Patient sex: M
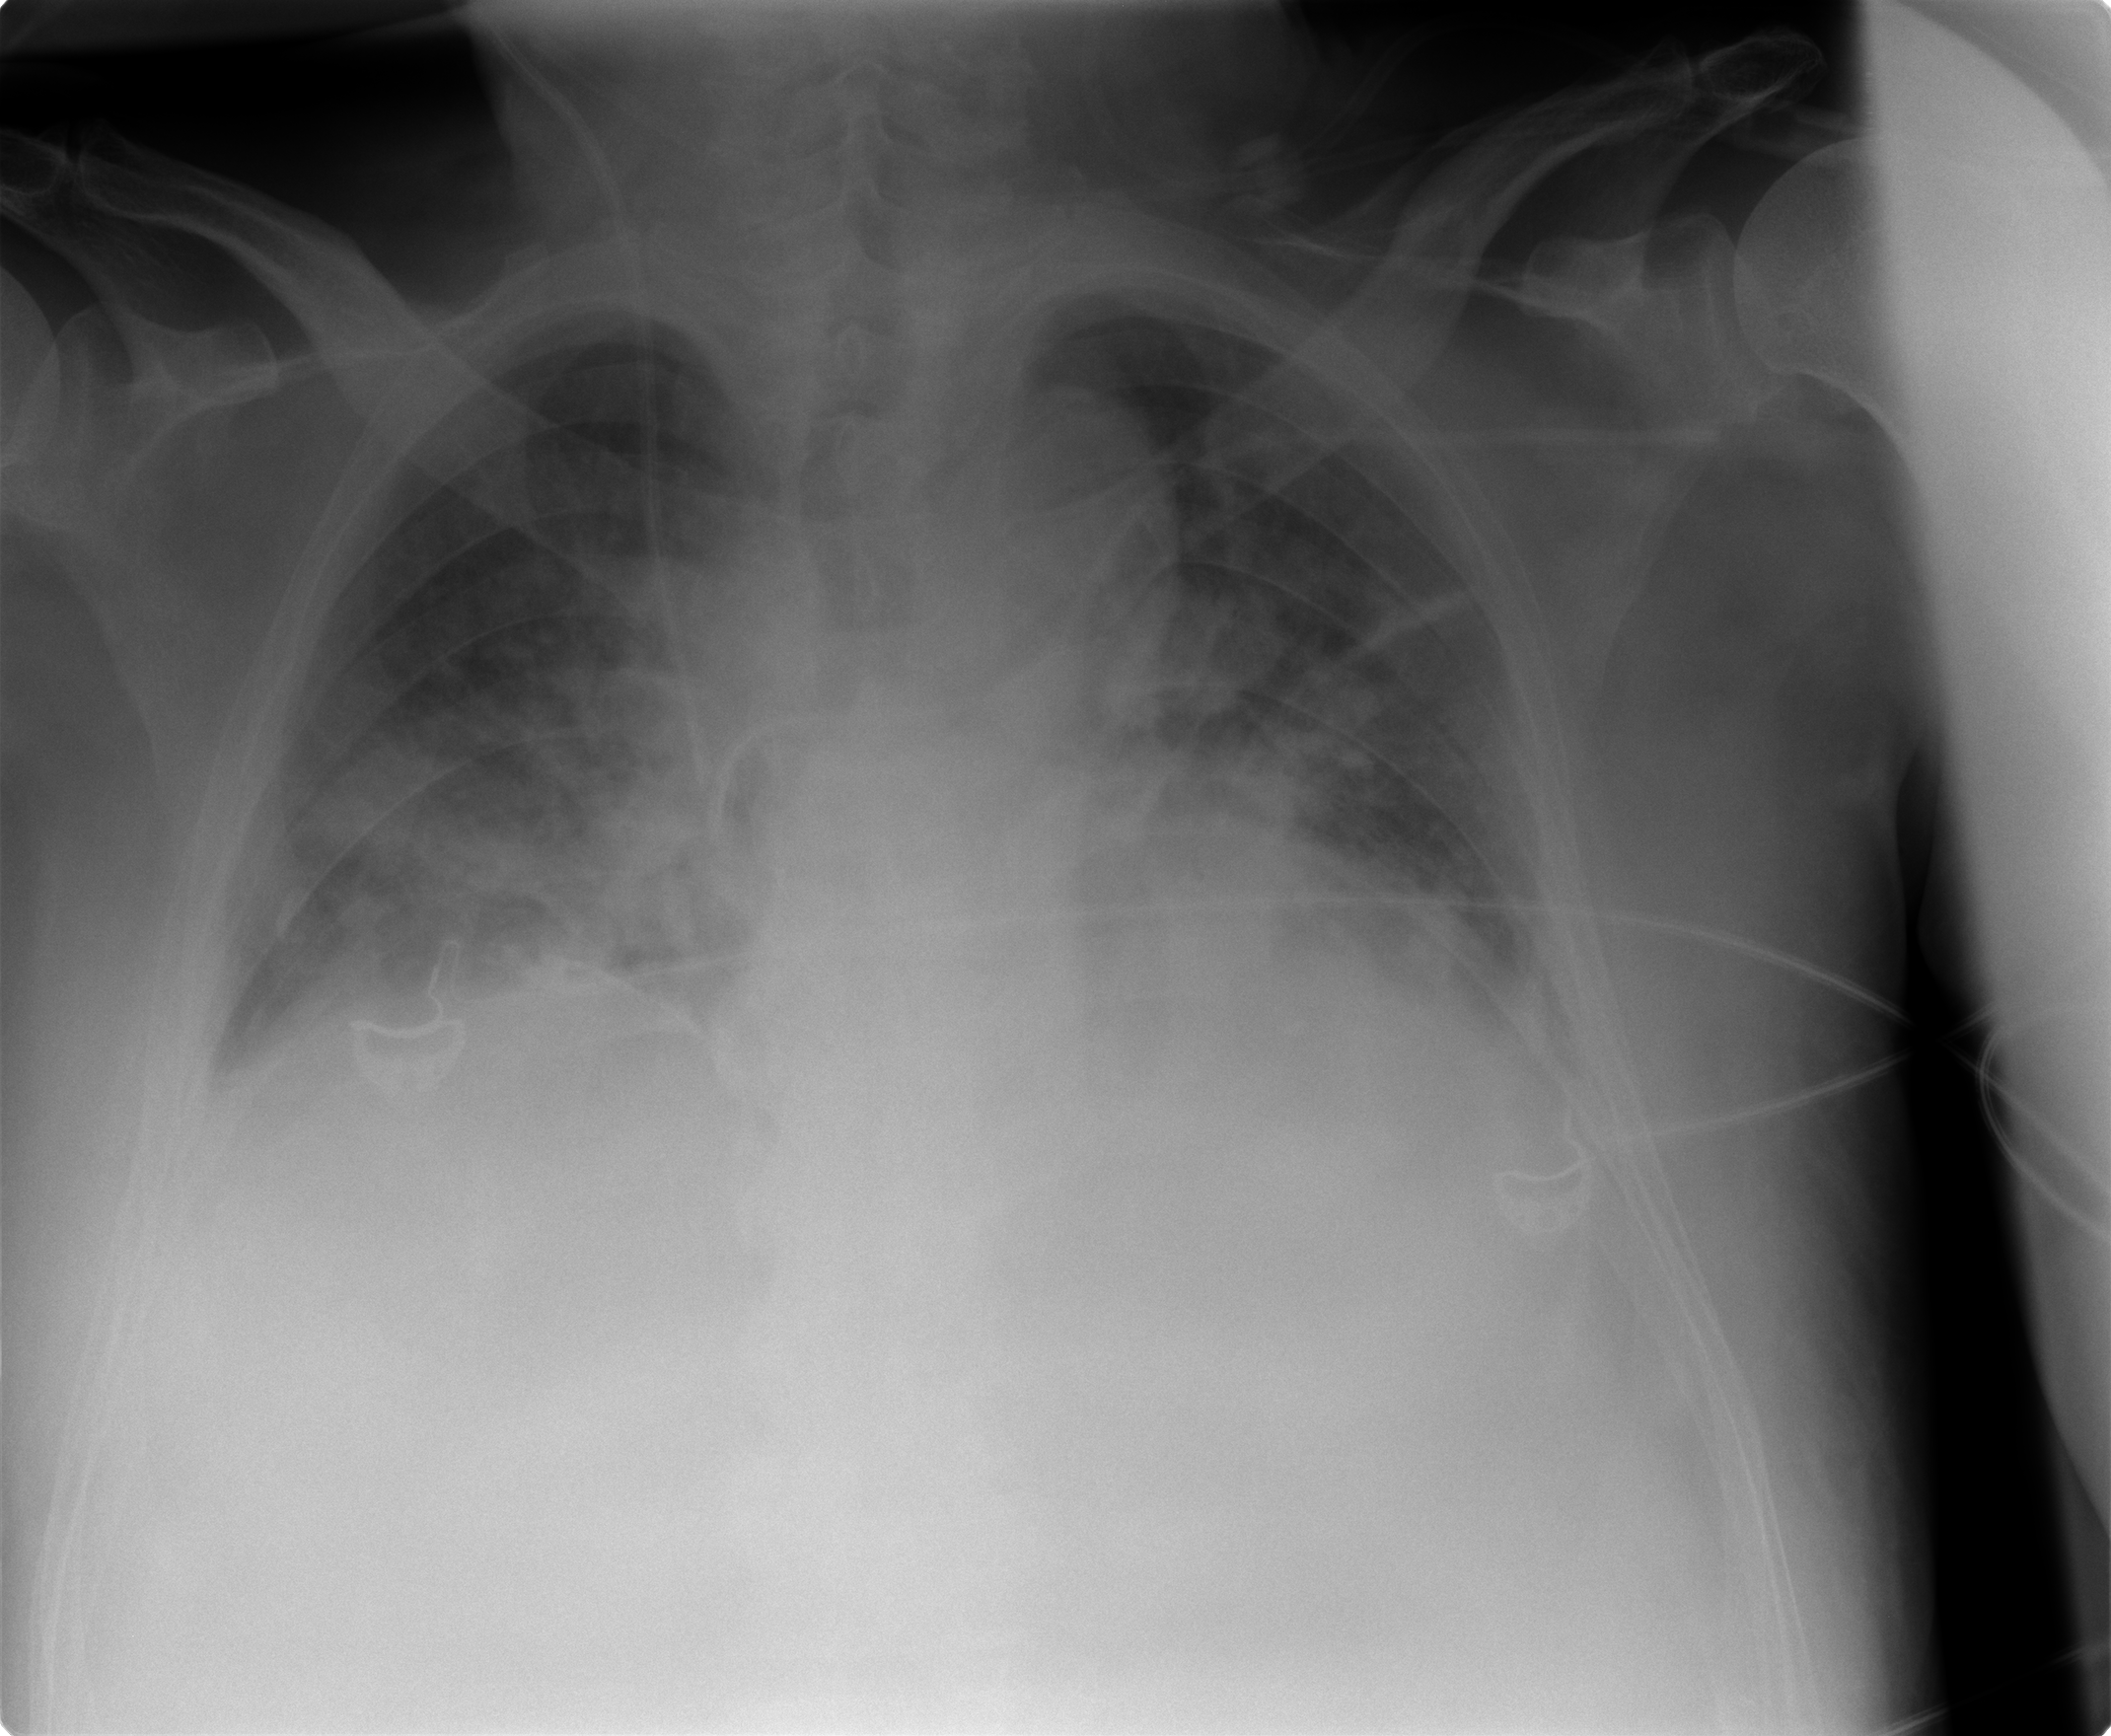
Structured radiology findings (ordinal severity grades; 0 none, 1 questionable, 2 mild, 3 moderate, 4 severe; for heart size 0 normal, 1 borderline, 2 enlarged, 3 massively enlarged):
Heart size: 1
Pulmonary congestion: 2
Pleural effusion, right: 1
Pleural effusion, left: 1
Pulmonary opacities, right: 2
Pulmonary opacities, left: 0
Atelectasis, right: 3
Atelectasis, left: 2